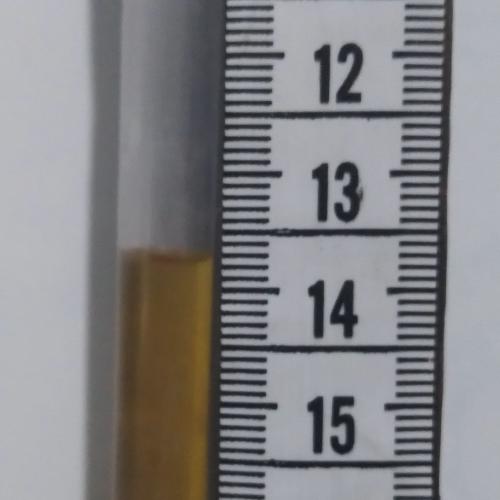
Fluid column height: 13.7 cm